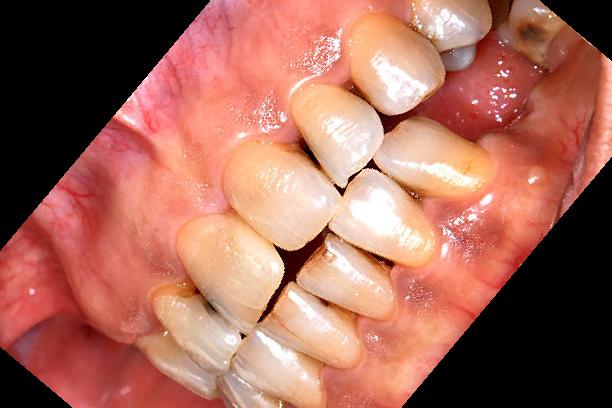
Condition: Calculus